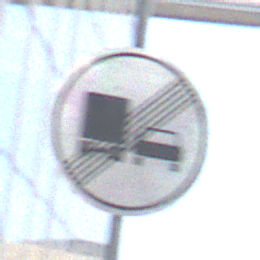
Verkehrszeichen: EndeUeberholverbotKraftfahrzeuge
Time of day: MorningAfternoon
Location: Outdoor (Urban)
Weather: PartlyCloudy
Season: NotSpecified
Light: Natural